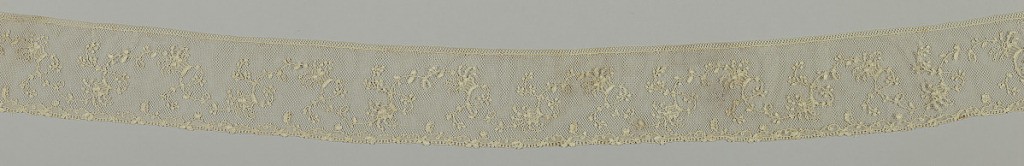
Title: Border
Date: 18th century
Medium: linen, cotton Technique: needle lace, 6-sided reworked grounds
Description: Band in a design of foliated branches interlaced by little floral baskets.